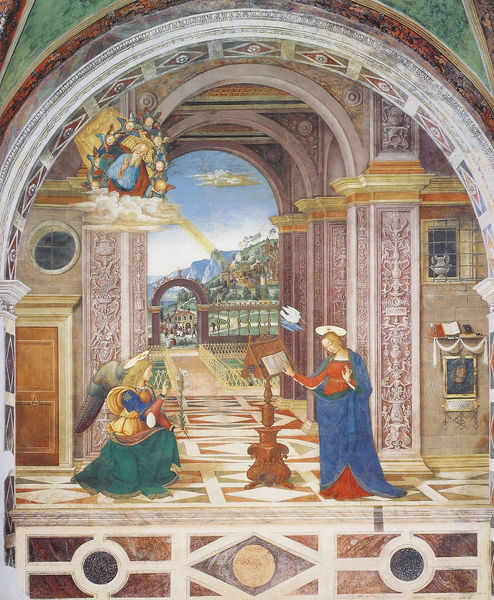
Titel: Cappella Baglioni
Künstler: Bernardino Pinturicchio
Standort: Spello, S. Maria Maggiore (EU - I - Umbrien)
Schlagwörter: blau, felsen, flügel, gemälde, gott, himmel, umhang, gelb, grün, landschaft, braun, bunt, fenster, marmor, säulen, rot, wiese, wolke, malerei, bibel, stehen, taube, bild, ferne, kirche, gold, decke, innen, musik, renaissance, engel, krug, farbig, bilder, bogen, perspektive, berge, farbe, tor, kreise, pult, nimbus, predigt, geistliche, heiliger, ständer, deckengemälde, fresko, empfangen, maria, verkündigung, heiliger geist, gabriel, gemäölde, verkündingung